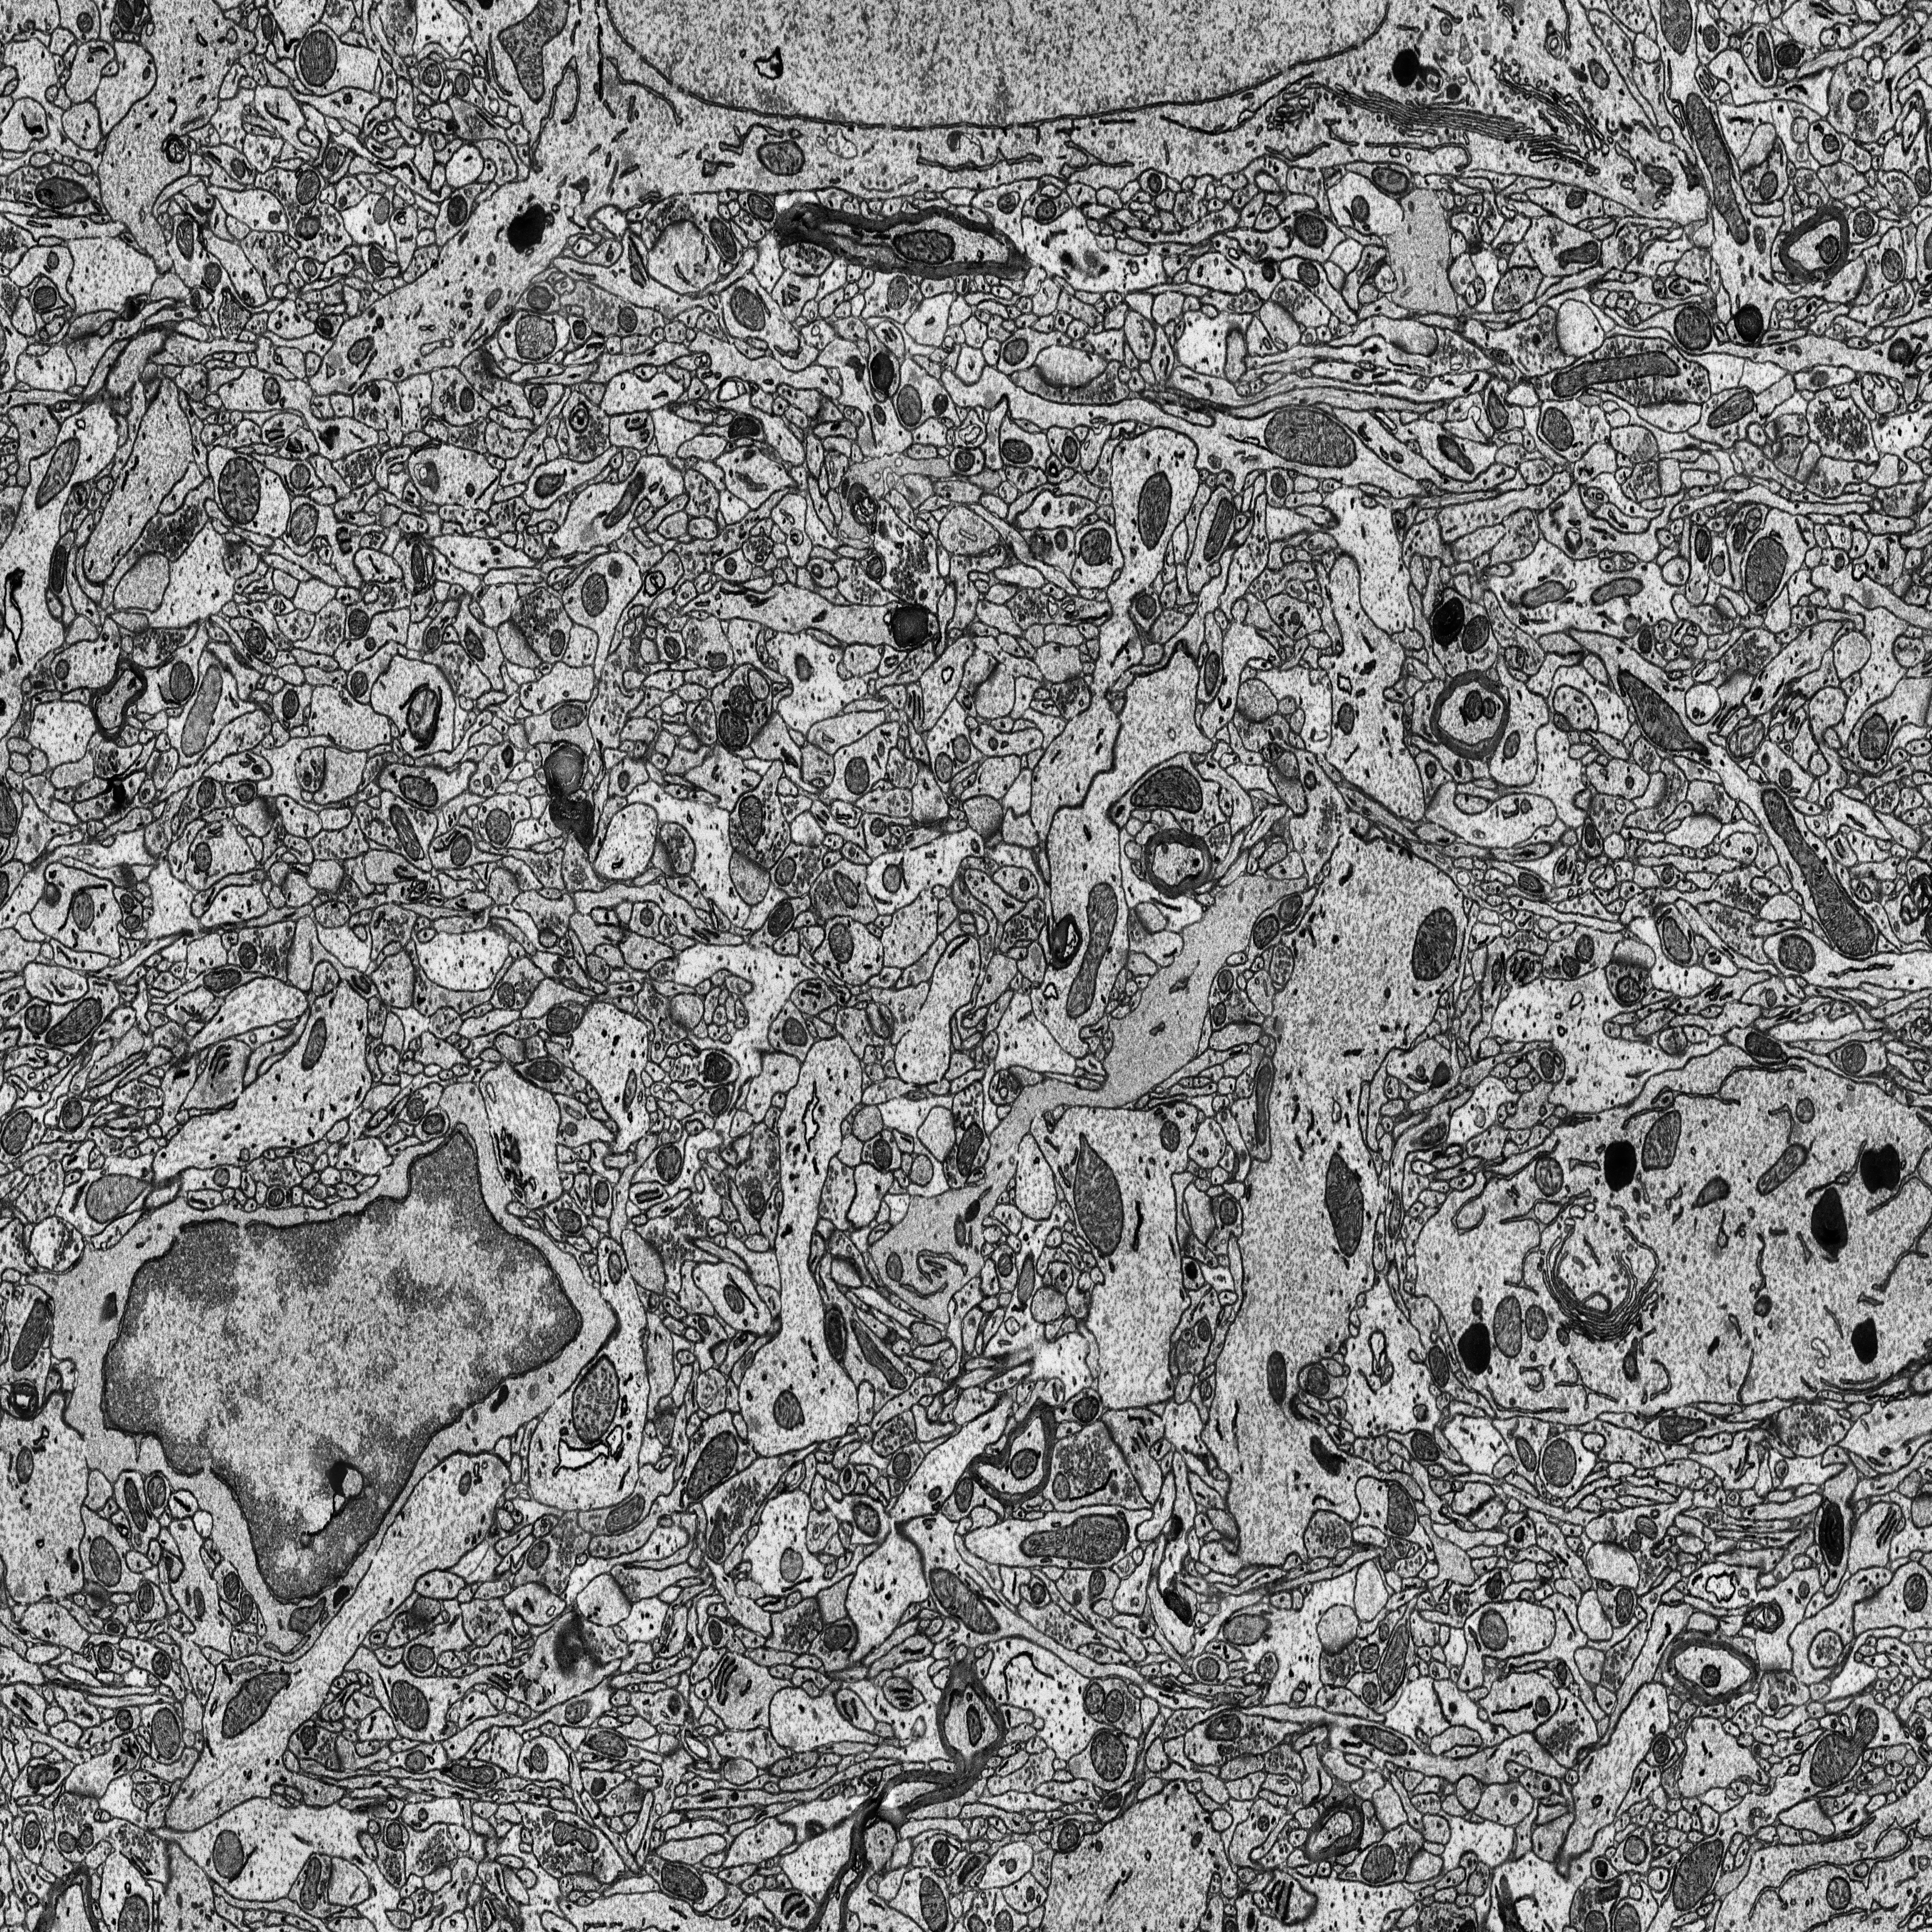
Electron microscopy slice of rat cortex tissue
Slice depth (z): 82
Mitochondria instances in slice: 378